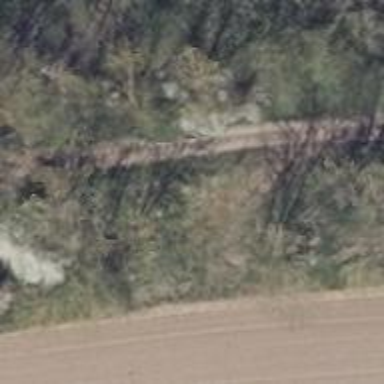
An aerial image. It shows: Track with grass surface of grade 2 quality.